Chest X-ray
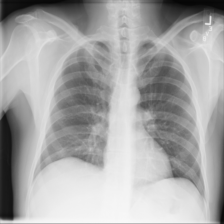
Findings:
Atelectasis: negative
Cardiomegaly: negative
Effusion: negative
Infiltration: negative
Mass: negative
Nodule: negative
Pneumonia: negative
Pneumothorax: negative
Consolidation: negative
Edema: negative
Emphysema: negative
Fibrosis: negative
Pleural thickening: negative
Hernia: negative